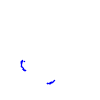
Particle: proton